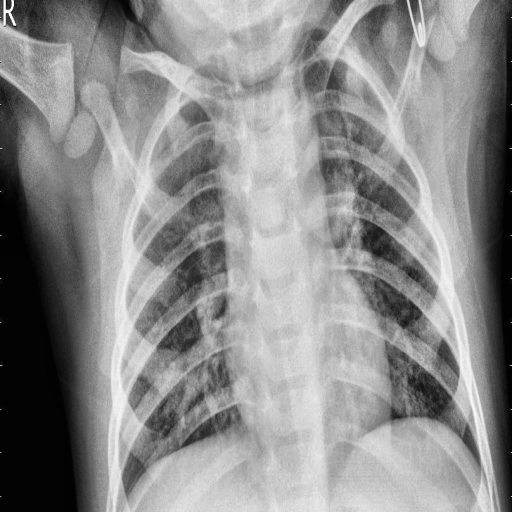
Finding: PNEUMONIA